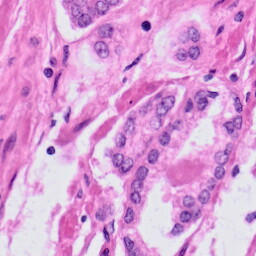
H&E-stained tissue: Prostate